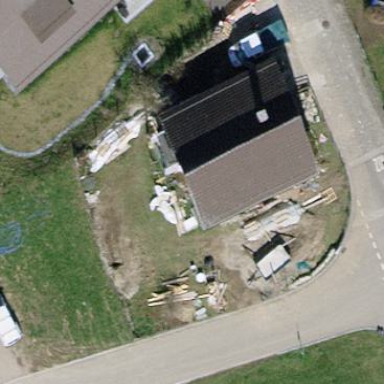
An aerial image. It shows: Detached building with pitched roof.